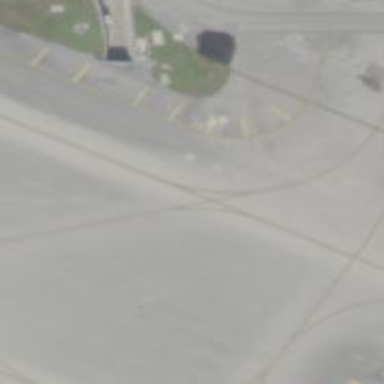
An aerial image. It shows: View of taxiway at the airport.